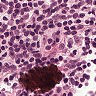
Metastatic tissue present: no